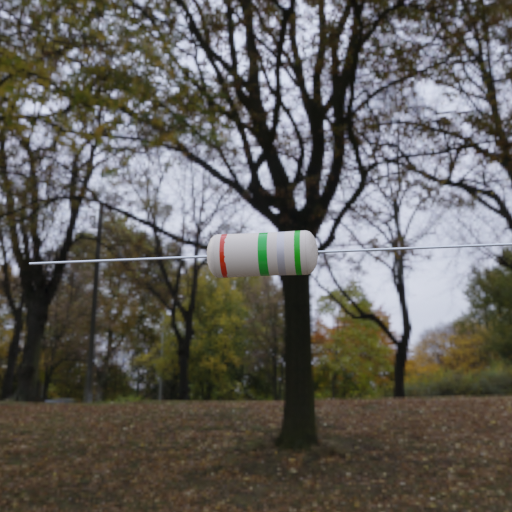
Resistor colour bands (in order): red, green, silver, green